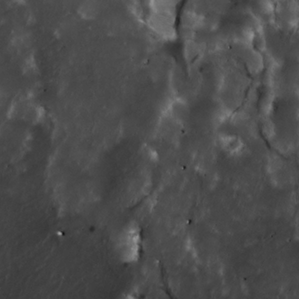
Label: non_frost